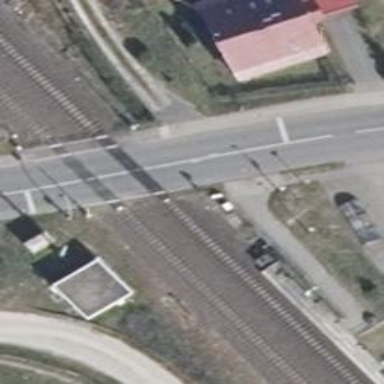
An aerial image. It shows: Public transport station located at railway halt.